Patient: sex M, age 42
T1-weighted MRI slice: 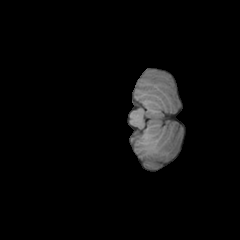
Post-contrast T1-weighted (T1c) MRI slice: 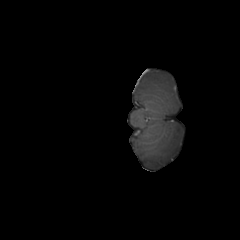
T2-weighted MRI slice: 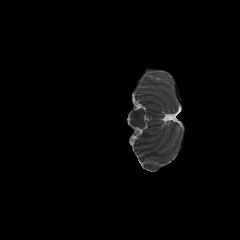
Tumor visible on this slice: no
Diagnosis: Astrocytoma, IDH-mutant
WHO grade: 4